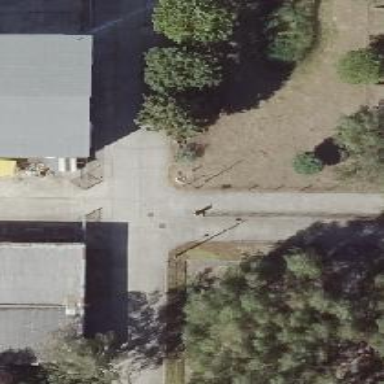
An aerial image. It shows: Concrete service road